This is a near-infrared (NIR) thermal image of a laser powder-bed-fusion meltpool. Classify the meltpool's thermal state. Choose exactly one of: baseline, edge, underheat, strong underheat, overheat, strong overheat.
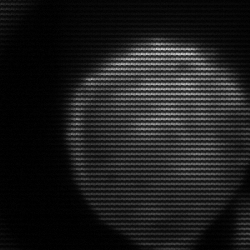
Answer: edge